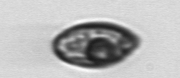
Label: Katodinium_or_Torodinium